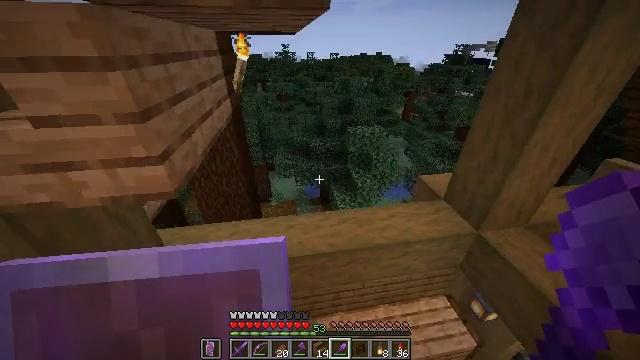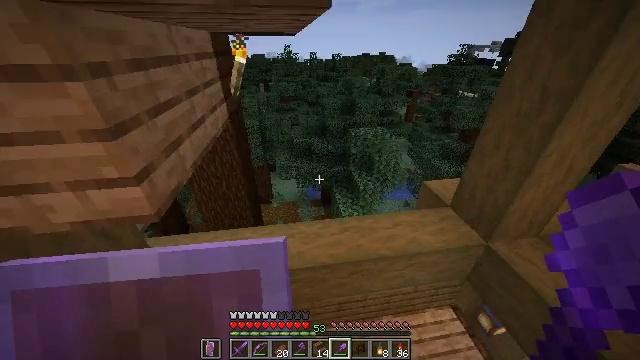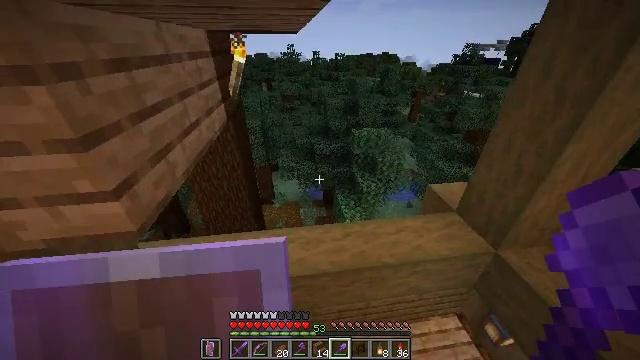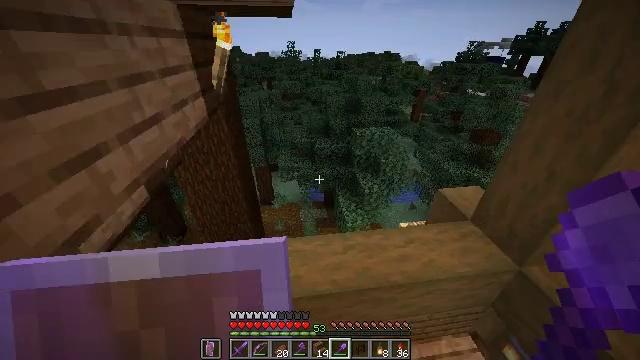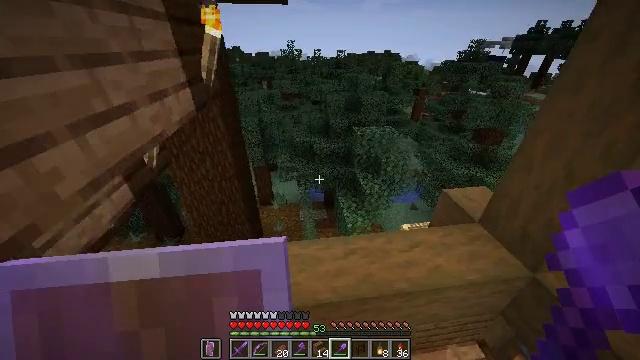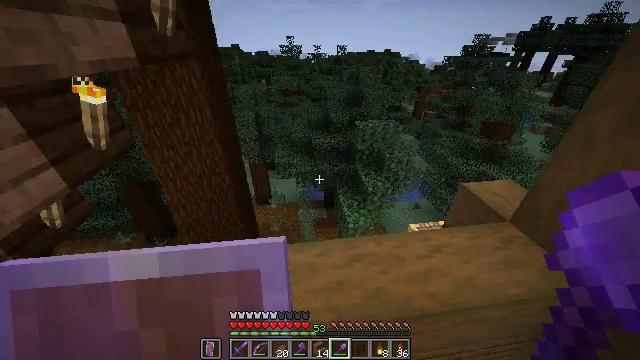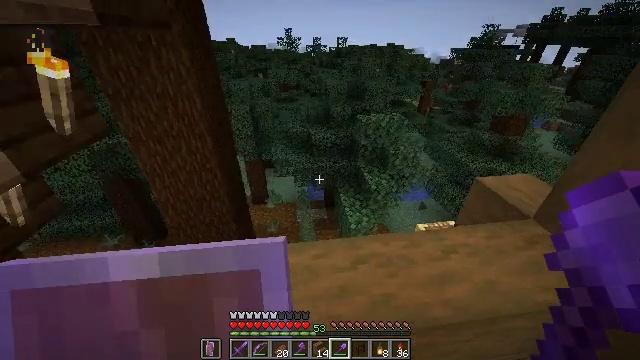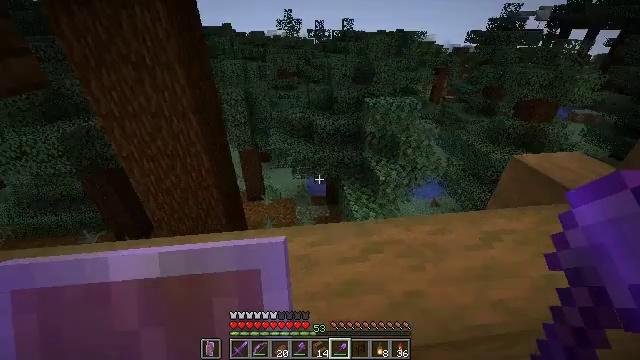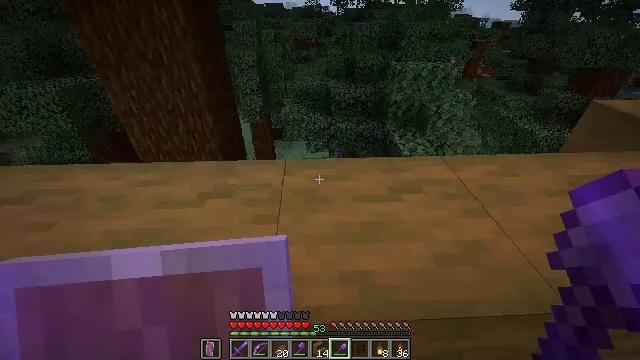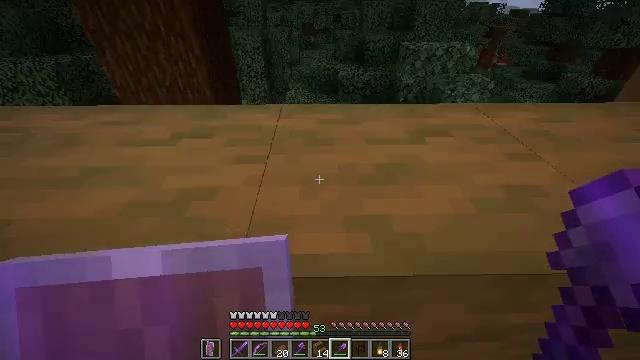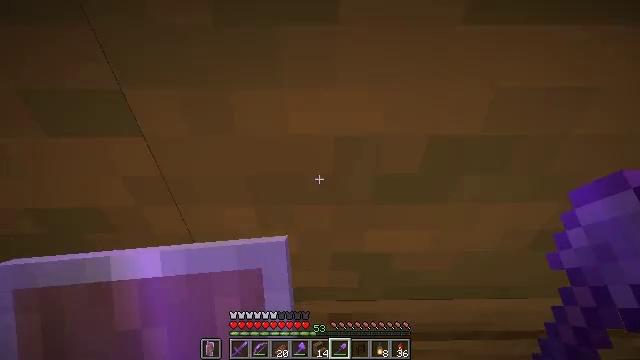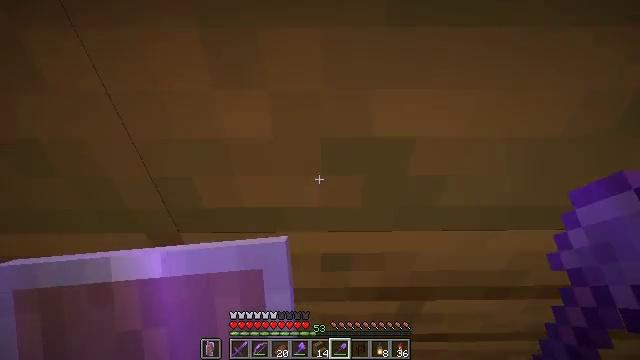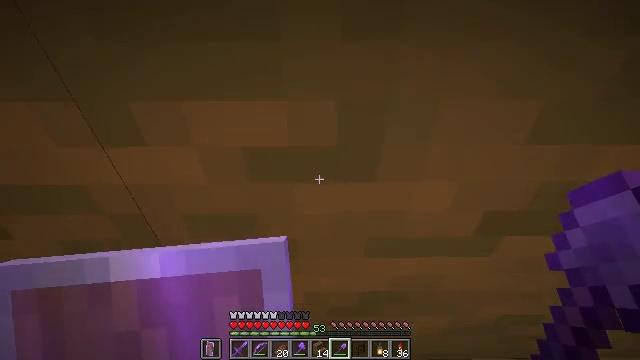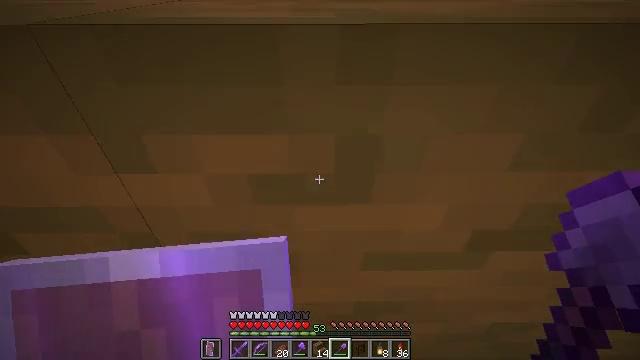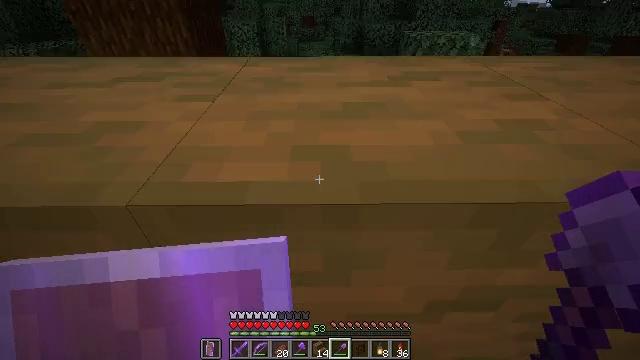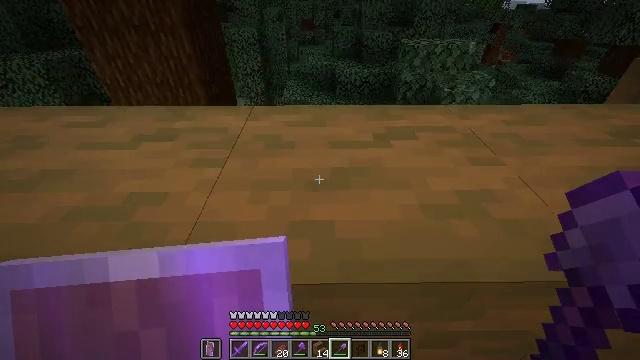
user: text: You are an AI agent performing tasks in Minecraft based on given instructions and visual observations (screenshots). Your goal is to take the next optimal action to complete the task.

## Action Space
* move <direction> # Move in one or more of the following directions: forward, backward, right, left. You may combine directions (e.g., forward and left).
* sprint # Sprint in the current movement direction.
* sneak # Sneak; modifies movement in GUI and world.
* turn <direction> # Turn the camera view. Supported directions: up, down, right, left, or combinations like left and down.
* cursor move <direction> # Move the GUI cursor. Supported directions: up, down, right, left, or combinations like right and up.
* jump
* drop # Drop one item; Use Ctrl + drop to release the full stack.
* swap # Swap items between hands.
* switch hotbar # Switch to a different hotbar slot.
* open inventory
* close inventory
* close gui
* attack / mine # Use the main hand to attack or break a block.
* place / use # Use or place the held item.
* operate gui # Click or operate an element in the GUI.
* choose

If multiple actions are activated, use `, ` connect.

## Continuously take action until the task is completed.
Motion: motion action
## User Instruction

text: Destroy the beehive to relocate it.
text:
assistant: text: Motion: move forward, sprint, jump
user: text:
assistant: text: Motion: move forward, sprint, jump
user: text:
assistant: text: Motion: move forward, sprint, jump
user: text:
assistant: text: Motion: move forward
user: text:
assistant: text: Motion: no_op
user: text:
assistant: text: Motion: sneak
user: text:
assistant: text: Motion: sneak
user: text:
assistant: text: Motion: sneak, turn left and down
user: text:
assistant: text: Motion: sneak, turn left and down
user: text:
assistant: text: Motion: sneak
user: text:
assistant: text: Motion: move forward, sneak, jump
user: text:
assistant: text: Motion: move forward, sneak, jump
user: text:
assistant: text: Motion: move forward, sneak, jump
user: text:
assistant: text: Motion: move forward, sneak, jump
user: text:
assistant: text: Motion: move forward, sneak, jump
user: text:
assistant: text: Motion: move forward, sneak, jump
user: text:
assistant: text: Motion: move forward, sneak, jump
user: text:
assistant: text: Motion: move forward, sneak, jump
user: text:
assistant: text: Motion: move forward, sneak, jump
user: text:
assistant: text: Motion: move forward, sneak, jump
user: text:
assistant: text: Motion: move forward, sneak, jump
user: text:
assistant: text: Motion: move forward, sneak, jump
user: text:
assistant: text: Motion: move forward, sneak, jump
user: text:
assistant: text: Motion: move forward, sneak
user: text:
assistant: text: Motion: move forward, sneak
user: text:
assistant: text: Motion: move forward, sneak, turn right
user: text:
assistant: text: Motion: move forward, sneak, turn right
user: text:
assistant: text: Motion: move forward, sneak, turn right and down
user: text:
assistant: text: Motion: turn right and down
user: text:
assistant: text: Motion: turn right